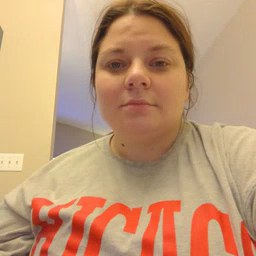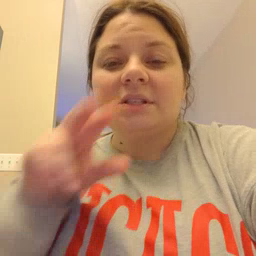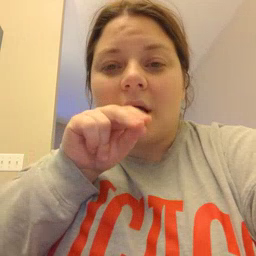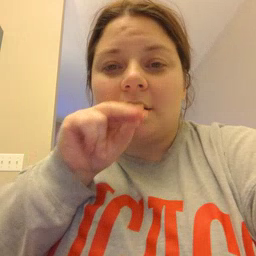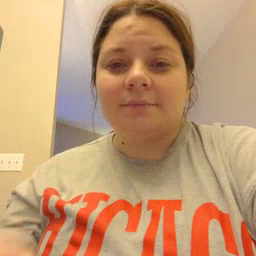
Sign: duck